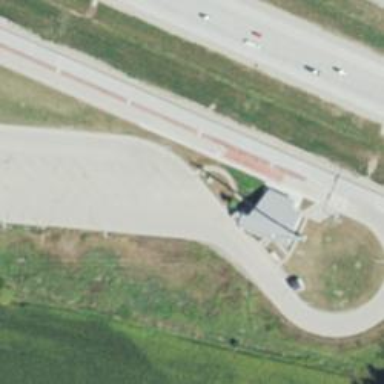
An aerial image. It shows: Weighbridge amenity also known as weight station is present.